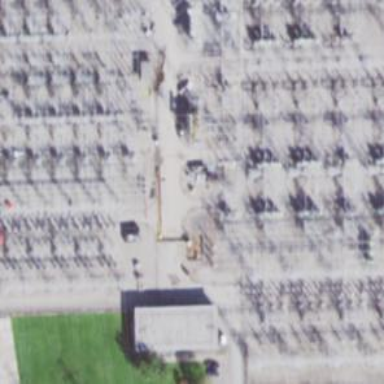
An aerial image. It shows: Switch for power supply.